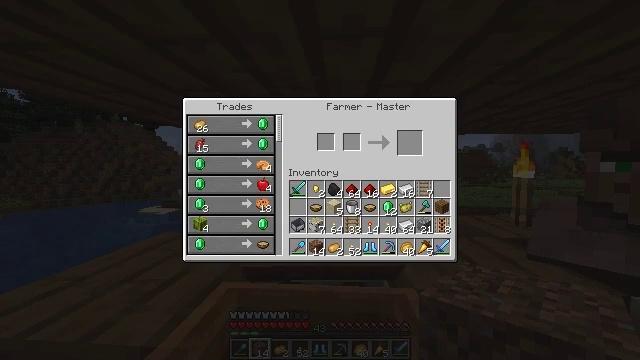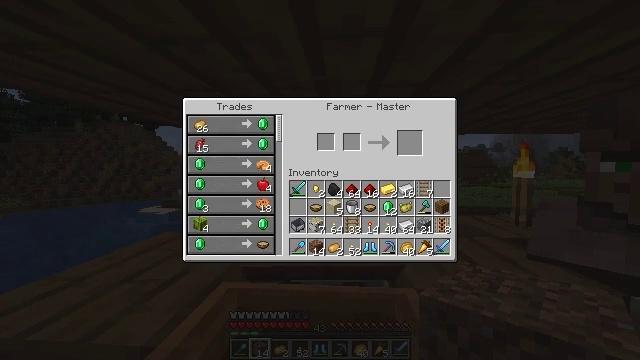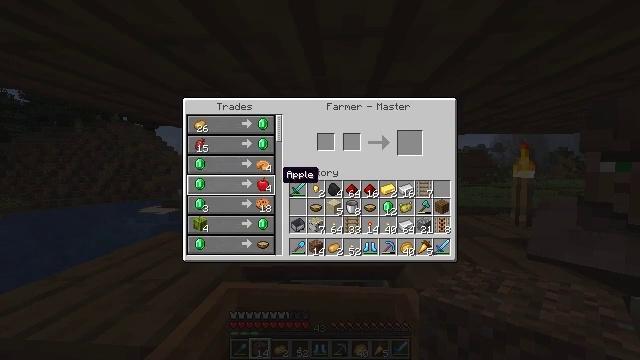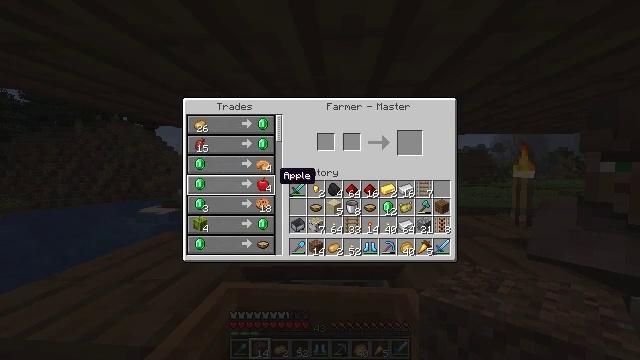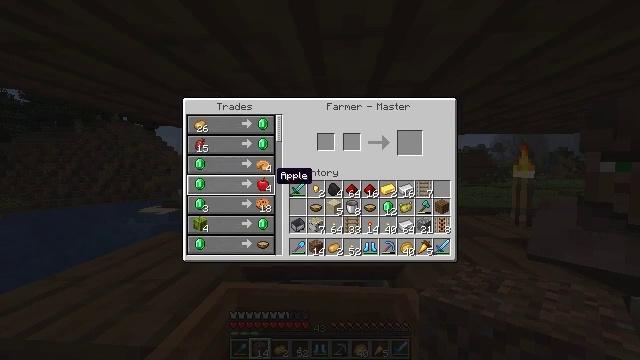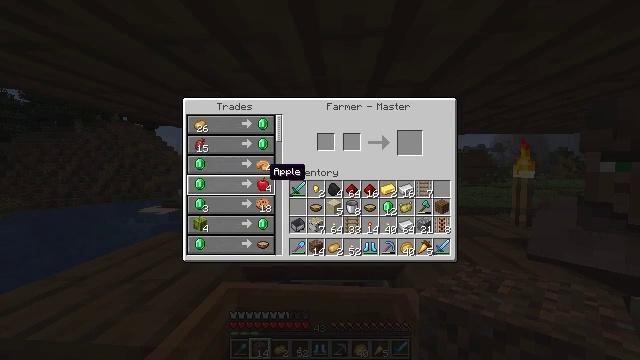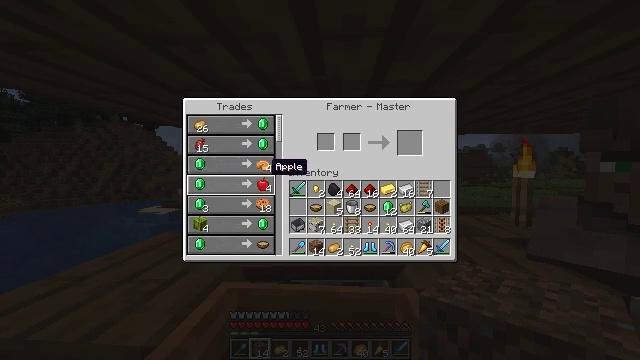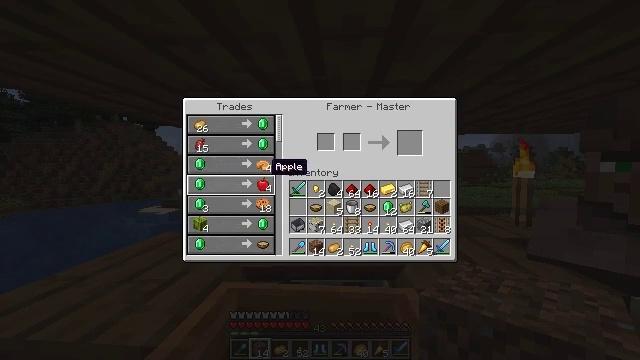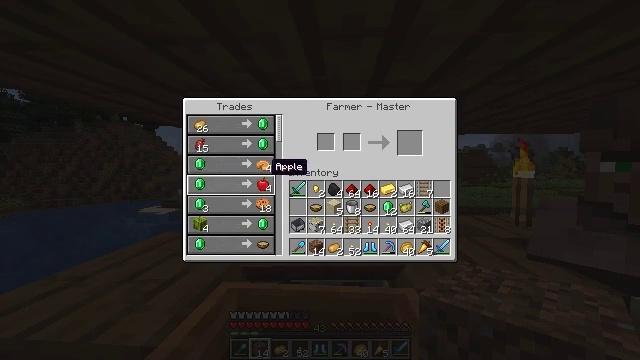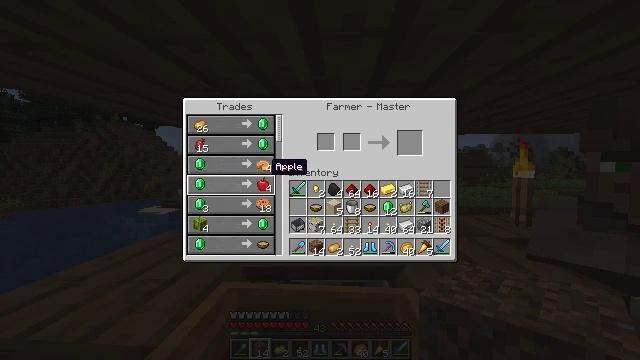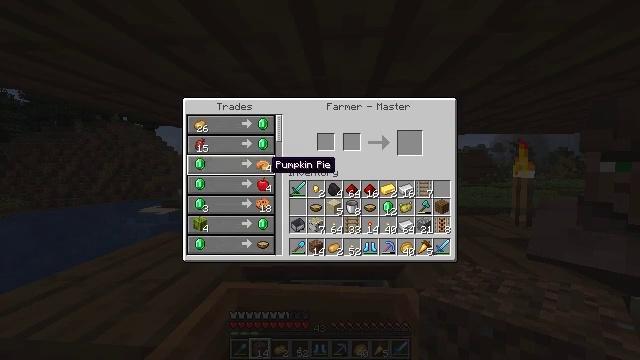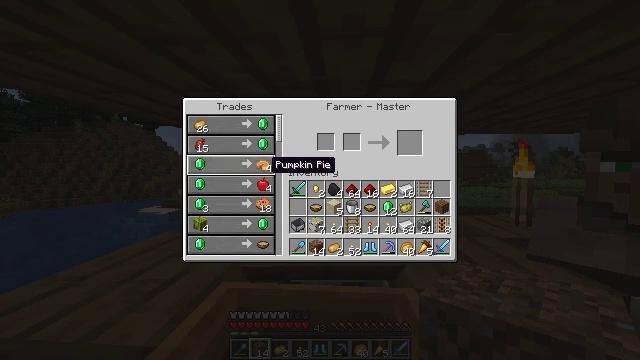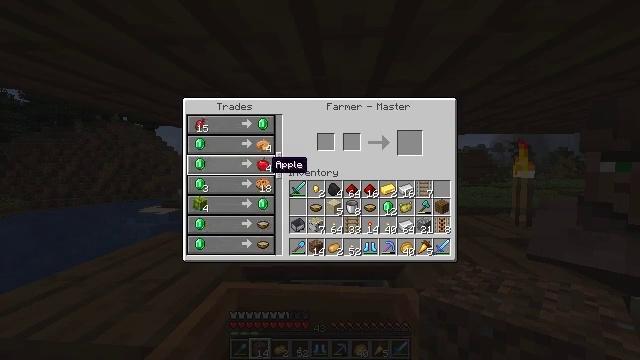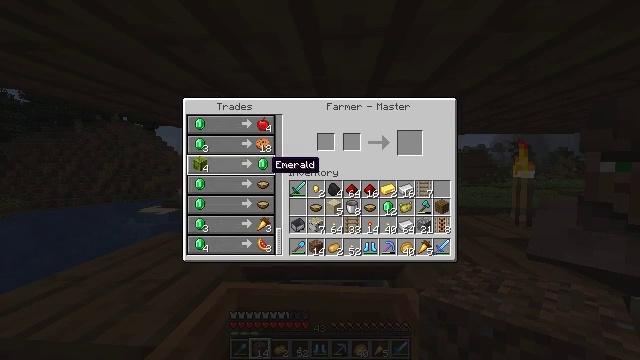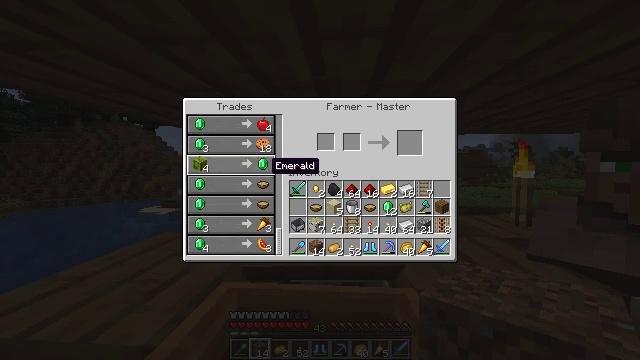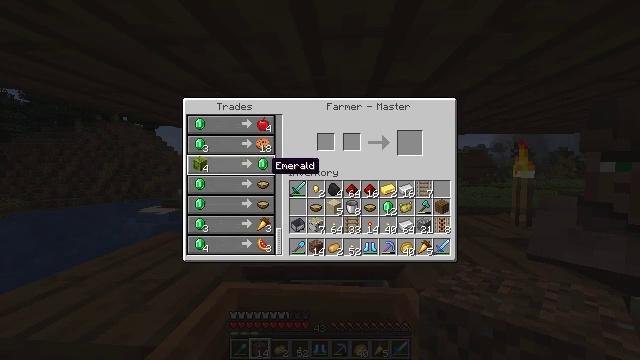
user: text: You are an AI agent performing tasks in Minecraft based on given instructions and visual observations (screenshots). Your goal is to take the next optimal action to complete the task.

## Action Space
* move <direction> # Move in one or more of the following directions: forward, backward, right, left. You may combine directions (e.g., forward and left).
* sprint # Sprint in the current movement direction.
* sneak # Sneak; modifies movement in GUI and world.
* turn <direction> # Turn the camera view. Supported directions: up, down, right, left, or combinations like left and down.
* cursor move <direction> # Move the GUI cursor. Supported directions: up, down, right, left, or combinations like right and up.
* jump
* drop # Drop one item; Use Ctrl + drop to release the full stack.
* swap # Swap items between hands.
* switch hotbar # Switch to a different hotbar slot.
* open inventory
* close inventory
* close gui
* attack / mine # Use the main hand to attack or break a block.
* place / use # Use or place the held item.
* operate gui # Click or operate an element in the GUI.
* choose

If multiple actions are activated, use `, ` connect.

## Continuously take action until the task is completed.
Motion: motion action
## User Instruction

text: Prepare a golden carrot by crafting it.
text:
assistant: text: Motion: sneak
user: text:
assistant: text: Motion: sneak
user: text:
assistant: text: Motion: no_op
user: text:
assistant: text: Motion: no_op
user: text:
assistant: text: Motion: cursor move left
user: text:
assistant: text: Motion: no_op
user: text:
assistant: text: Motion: no_op
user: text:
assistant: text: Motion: no_op
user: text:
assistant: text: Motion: no_op
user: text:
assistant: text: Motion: no_op
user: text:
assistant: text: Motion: no_op
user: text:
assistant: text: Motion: no_op
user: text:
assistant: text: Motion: no_op
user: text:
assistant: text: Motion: no_op
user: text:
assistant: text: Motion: no_op
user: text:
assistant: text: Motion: no_op
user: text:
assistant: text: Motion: no_op
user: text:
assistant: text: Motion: cursor move down
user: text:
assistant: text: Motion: cursor move down
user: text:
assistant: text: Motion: cursor move down
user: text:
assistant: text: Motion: no_op
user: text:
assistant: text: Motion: no_op
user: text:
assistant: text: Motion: no_op
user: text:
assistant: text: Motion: sneak
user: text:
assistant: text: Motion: sneak, cursor move left
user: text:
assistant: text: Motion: sneak, cursor move left
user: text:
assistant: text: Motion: sneak
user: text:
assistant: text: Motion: sneak
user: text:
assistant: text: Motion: sneak
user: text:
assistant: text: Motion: sneak